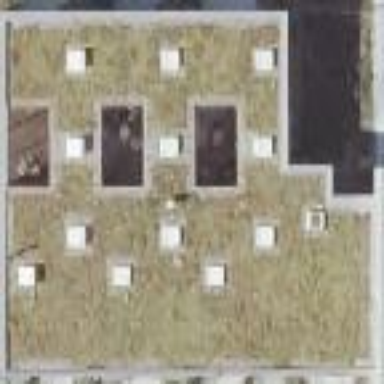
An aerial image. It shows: Residential building.